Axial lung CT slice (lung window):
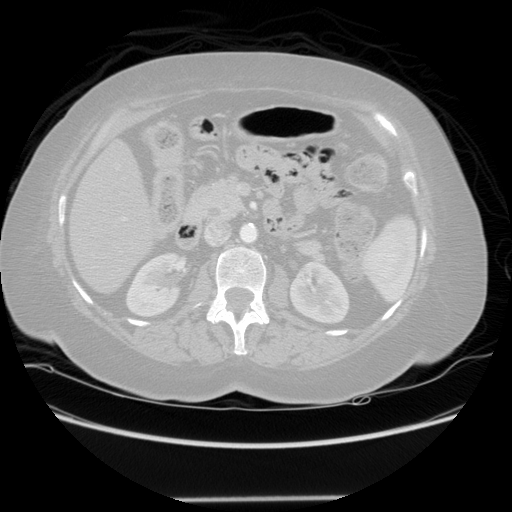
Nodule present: no